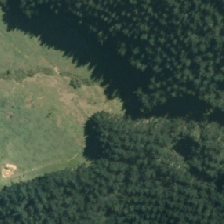
Land cover: high_producing_grassland